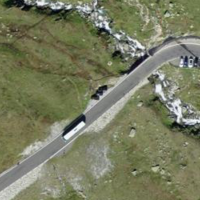
EUNIS habitat code: 26
Species observed at this site:
Arnica montana
Campanula barbata
Bartsia alpina